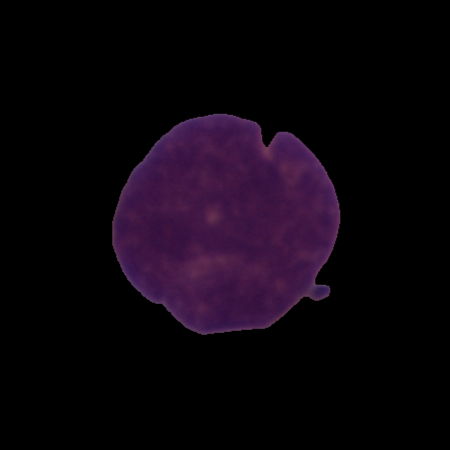
Label: cancer